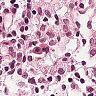
Metastatic tissue present: no